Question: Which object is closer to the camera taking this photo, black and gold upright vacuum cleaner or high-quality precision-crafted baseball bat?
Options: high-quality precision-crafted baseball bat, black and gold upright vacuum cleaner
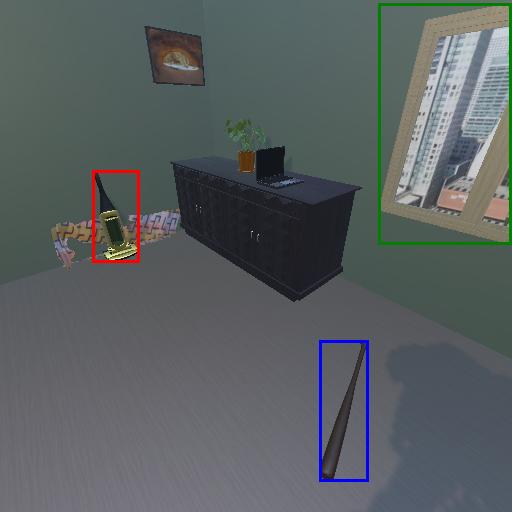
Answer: high-quality precision-crafted baseball bat